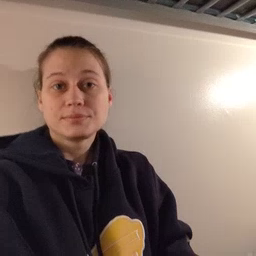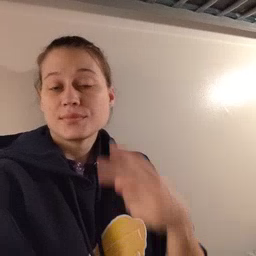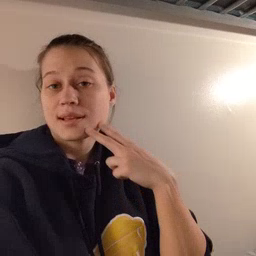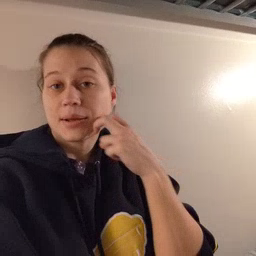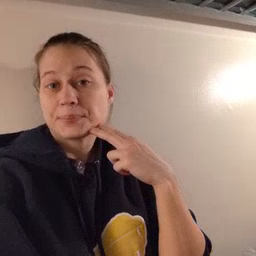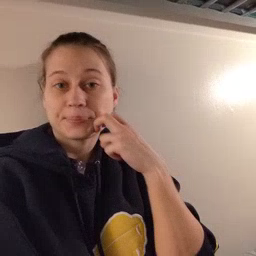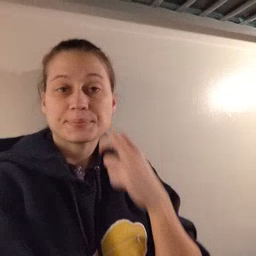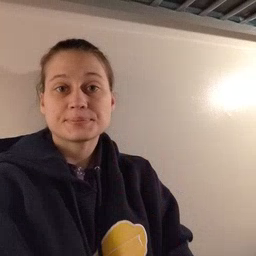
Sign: gum